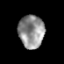
Tissue: prostate
Cell type: Fibroblasts
Senescence score: 0.7598
Nuclear area (px): 825
Mean DAPI intensity: 145.007